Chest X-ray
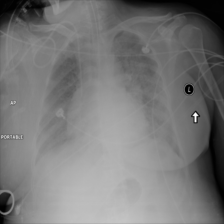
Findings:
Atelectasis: negative
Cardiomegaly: negative
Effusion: negative
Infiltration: positive
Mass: negative
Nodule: negative
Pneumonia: negative
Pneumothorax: negative
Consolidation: negative
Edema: positive
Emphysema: negative
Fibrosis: negative
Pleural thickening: negative
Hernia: negative